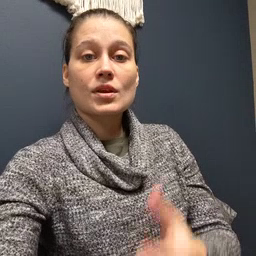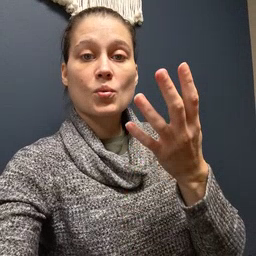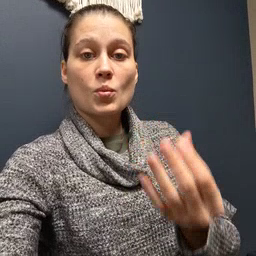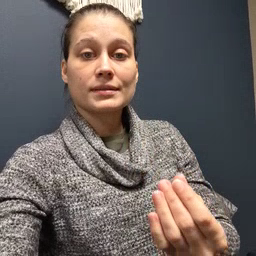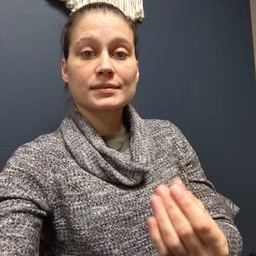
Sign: wet